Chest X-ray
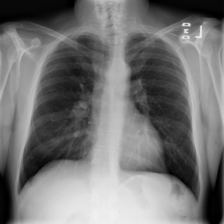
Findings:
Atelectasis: negative
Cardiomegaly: negative
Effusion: negative
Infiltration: negative
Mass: negative
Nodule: negative
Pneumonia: negative
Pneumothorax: negative
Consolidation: negative
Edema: negative
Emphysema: negative
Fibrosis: negative
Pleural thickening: negative
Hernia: negative